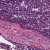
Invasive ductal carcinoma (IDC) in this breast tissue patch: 1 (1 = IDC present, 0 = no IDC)